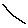
Label: line